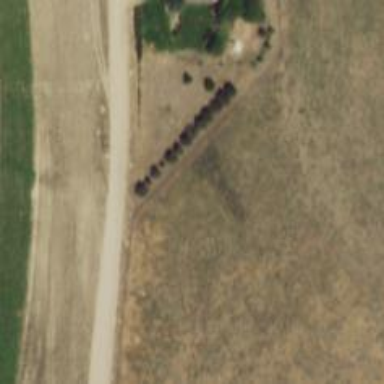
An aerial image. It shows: Row of trees in natural setting.